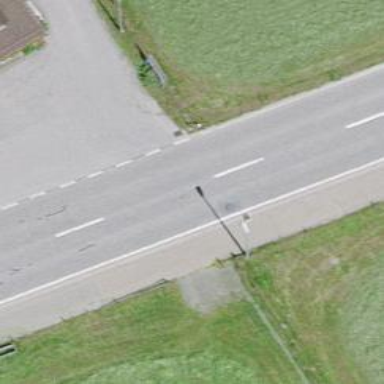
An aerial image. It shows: Secondary road with asphalt surface.